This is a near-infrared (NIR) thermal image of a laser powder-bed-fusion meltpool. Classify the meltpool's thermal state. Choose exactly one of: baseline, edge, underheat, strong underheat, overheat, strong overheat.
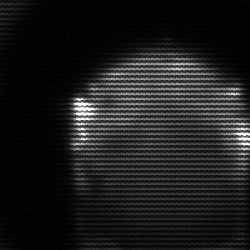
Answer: edge